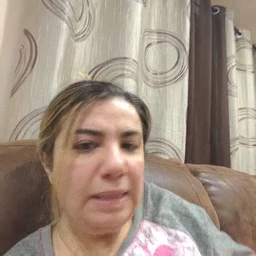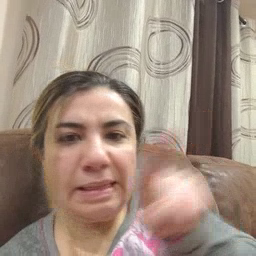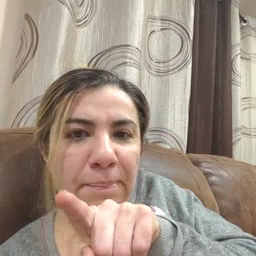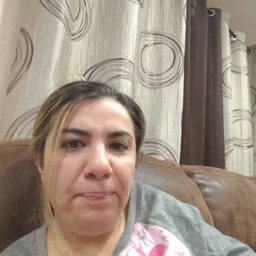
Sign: same